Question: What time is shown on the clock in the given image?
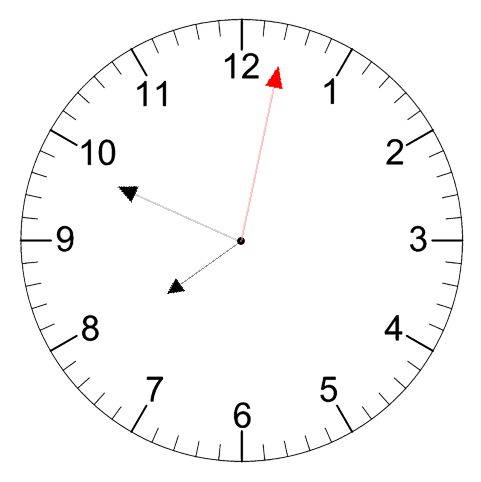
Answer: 07:49:02